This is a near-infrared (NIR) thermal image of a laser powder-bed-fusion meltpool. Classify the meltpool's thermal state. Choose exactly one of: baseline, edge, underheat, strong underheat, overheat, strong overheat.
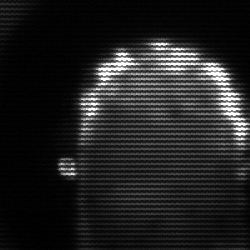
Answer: baseline